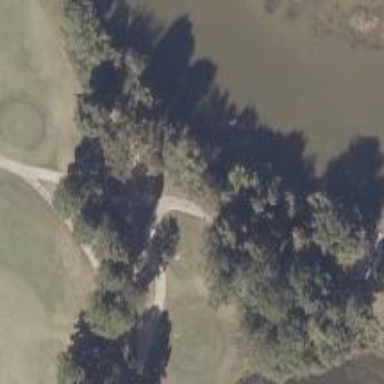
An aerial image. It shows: Path for golf carts.